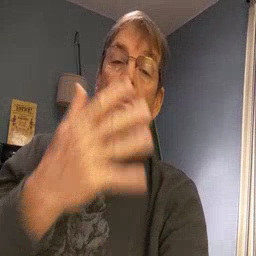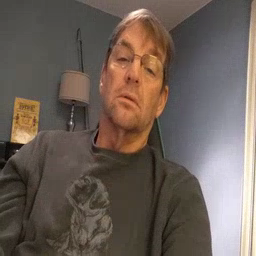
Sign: grass